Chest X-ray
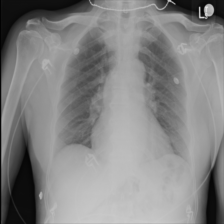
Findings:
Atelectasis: negative
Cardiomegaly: positive
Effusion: positive
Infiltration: negative
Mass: negative
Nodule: negative
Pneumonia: negative
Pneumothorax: negative
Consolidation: negative
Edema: negative
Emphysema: negative
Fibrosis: negative
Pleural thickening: negative
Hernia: negative